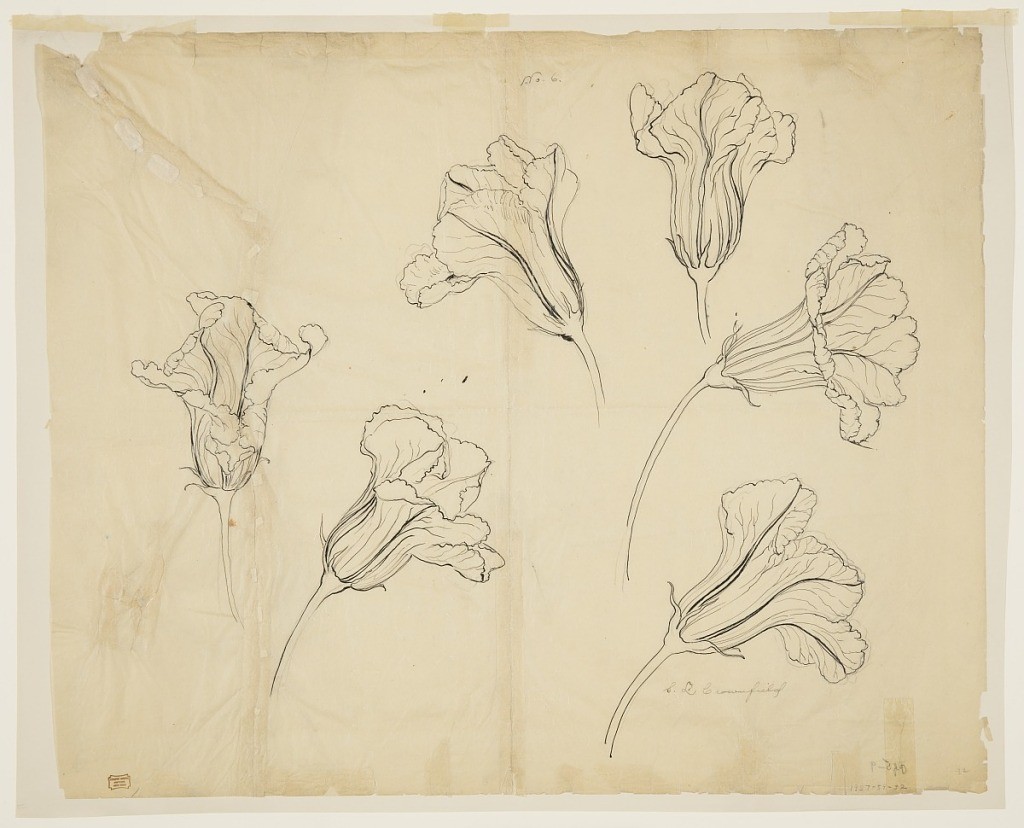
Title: Studies of Squash or Pumpkin Blossoms
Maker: Sophia L. Crownfield, American, 1862–1929
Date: early 20th century
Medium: Graphite, pen and ink on tracing paper laid down
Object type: Drawing
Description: Horizontal sheet illustrating six studies of squash or pumpkin blossoms.